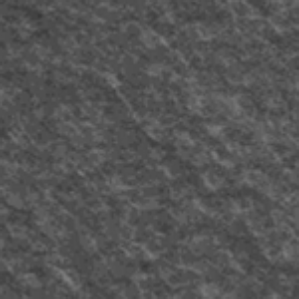
Label: frost